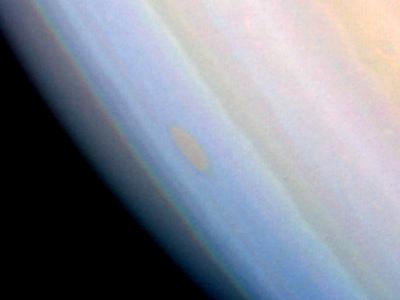
Saturn - False Color of Southern Hemisphere Saturn, Voyager